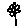
Label: flower